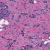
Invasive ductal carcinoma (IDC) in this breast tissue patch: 1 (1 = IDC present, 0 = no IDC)